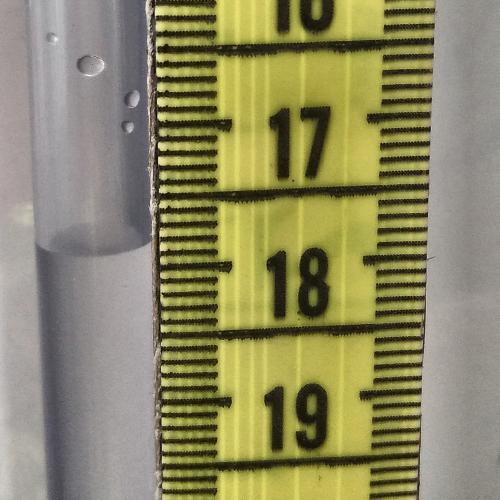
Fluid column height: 17.8 cm